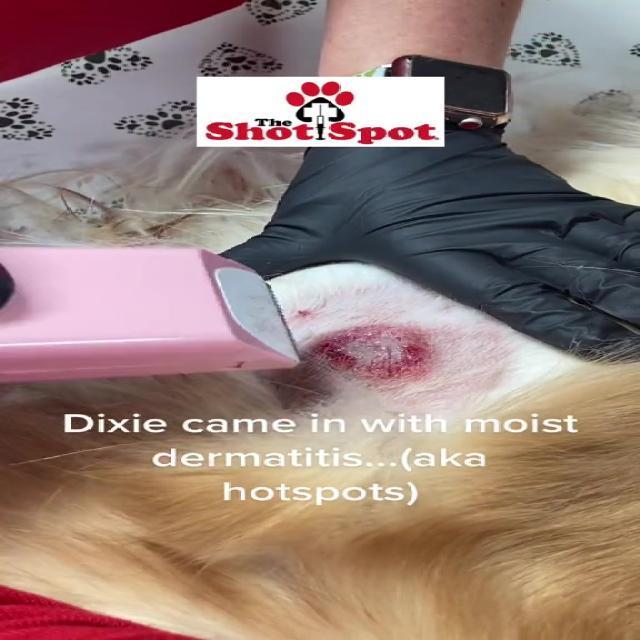
Canine dermatitis — inflammation of the skin presenting with erythema, pruritus, papules, and excoriation. May be allergic, contact, or atopic in origin.